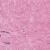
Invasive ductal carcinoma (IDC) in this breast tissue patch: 0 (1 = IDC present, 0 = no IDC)